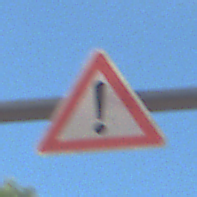
Verkehrszeichen: Gefahrenstelle
Umgebung: Outdoor, Suburban
Tageszeit: MorningAfternoon
Wetter: PartlyCloudy
Licht: Natural
Jahreszeit: NotSpecified
Kontrast: HighContrast